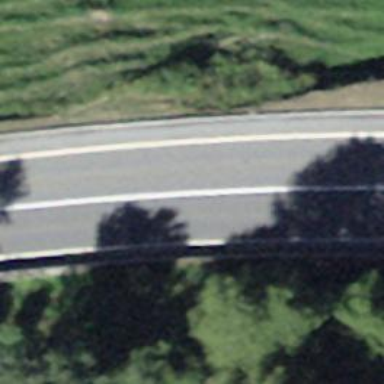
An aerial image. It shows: Asphalt road classified as primary highway.